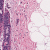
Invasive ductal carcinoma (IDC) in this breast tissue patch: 0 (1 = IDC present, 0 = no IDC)